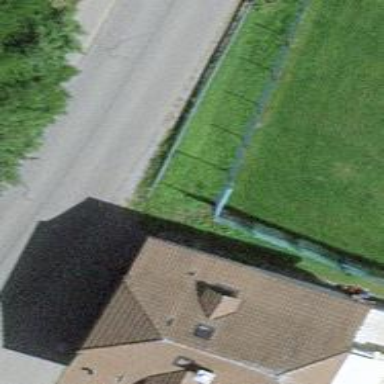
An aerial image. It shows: Fence is in the image.